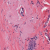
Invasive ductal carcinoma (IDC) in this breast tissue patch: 0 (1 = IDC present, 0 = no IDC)